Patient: sex M, age 50
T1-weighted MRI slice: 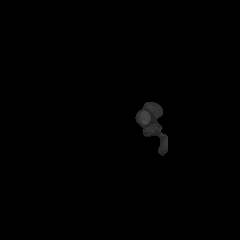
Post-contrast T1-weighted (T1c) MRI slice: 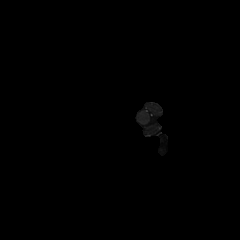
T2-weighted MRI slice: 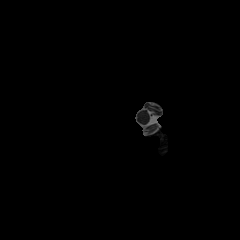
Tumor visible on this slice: no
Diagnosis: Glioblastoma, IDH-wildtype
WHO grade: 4